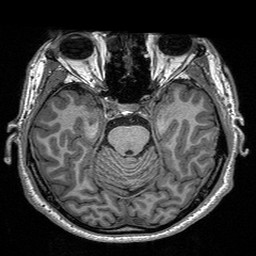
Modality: T1w
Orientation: coronal